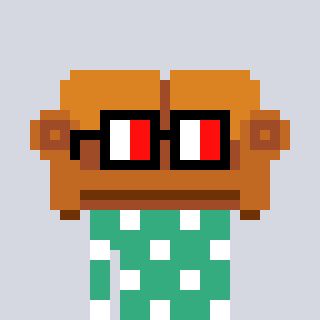
a pixel art character with square glasses with black frames and red eyes, a couch-shaped head and a teal-colored body on a cool background